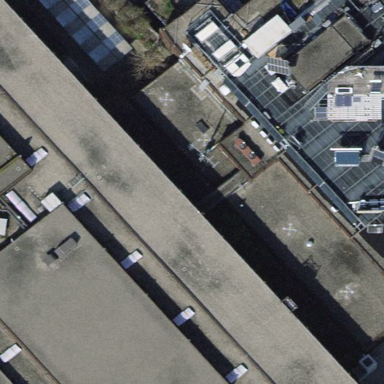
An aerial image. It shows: Building with gravel roof.